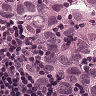
Metastatic tissue present: yes